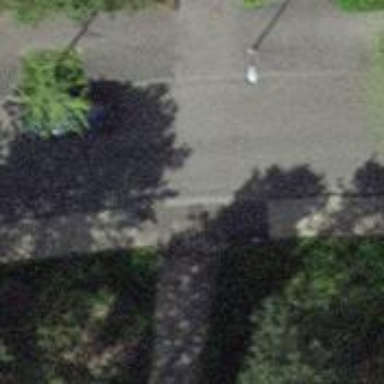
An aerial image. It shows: Residential road with asphalt surface. Both sides have sidewalks.